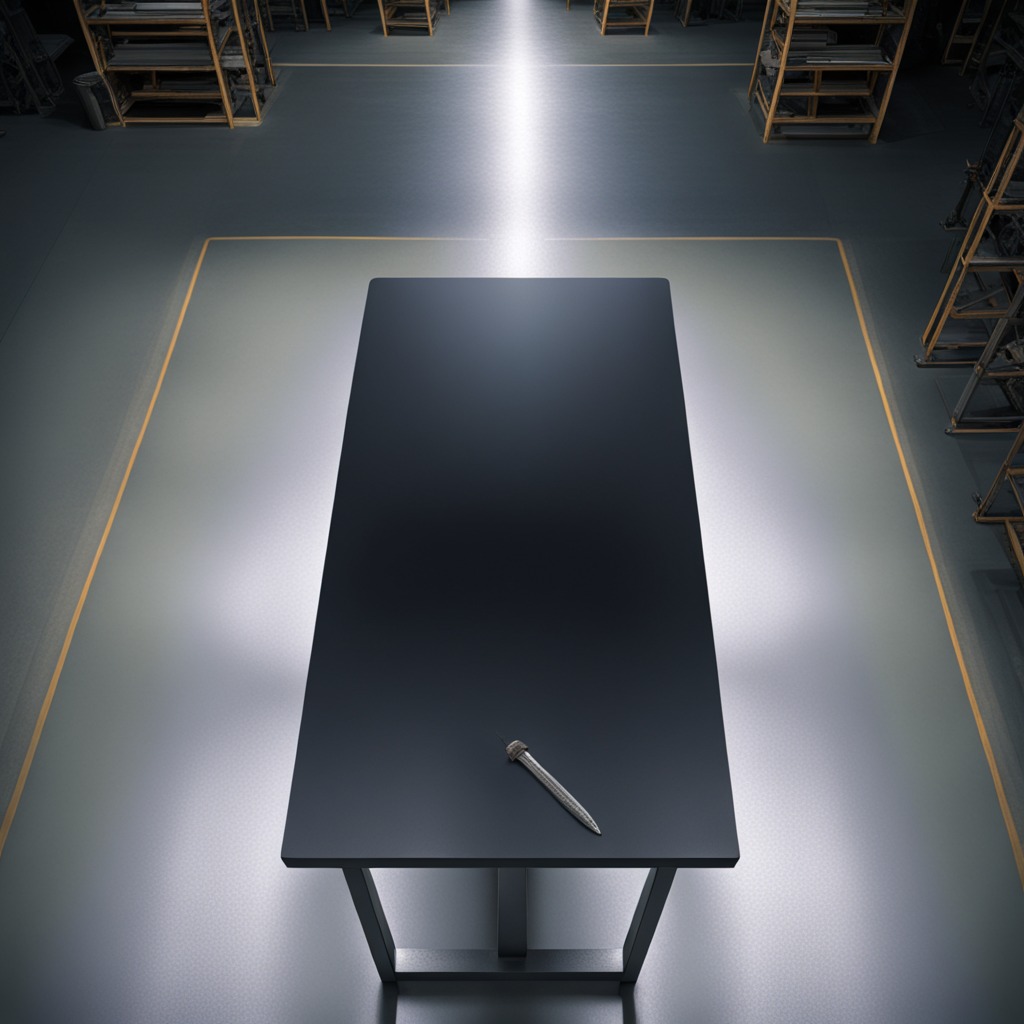
An iron nail is lying on the clean empty table in the evening soft directional lighting on the tabletop realistic grain studio-quality clarity centered framing